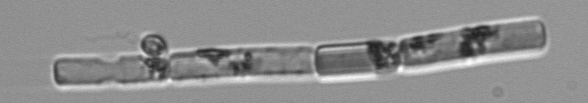
Label: Guinardia_delicatula